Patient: sex M, age 30
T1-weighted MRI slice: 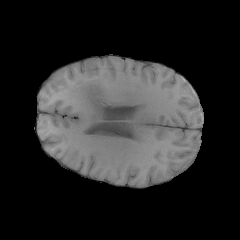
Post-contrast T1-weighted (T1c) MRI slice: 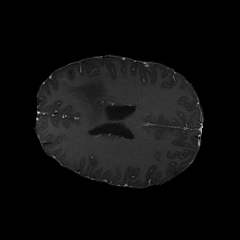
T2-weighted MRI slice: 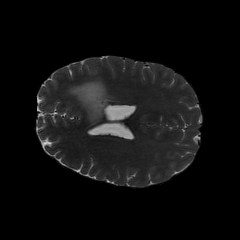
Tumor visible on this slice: yes
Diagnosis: Astrocytoma, IDH-mutant
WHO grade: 3